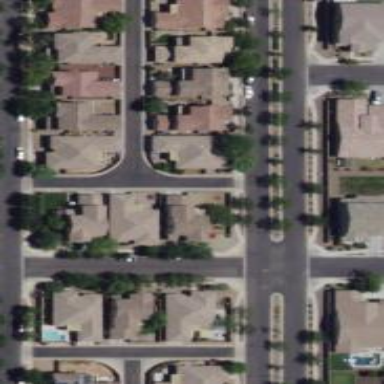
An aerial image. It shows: Alley classified as service road.